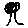
Label: tree